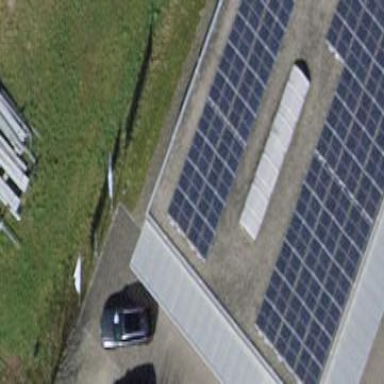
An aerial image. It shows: Solar photovoltaic panel generator.